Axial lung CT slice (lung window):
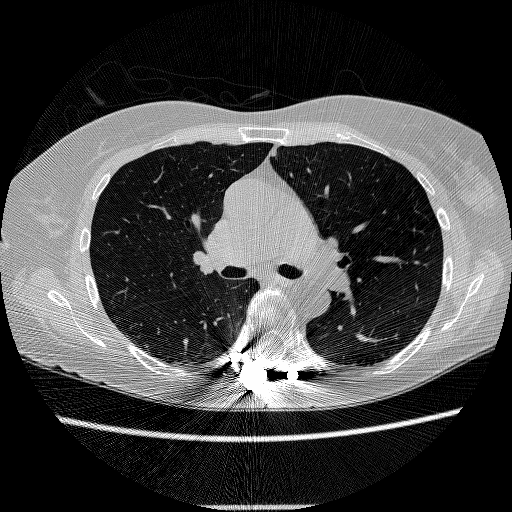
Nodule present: no